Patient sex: F
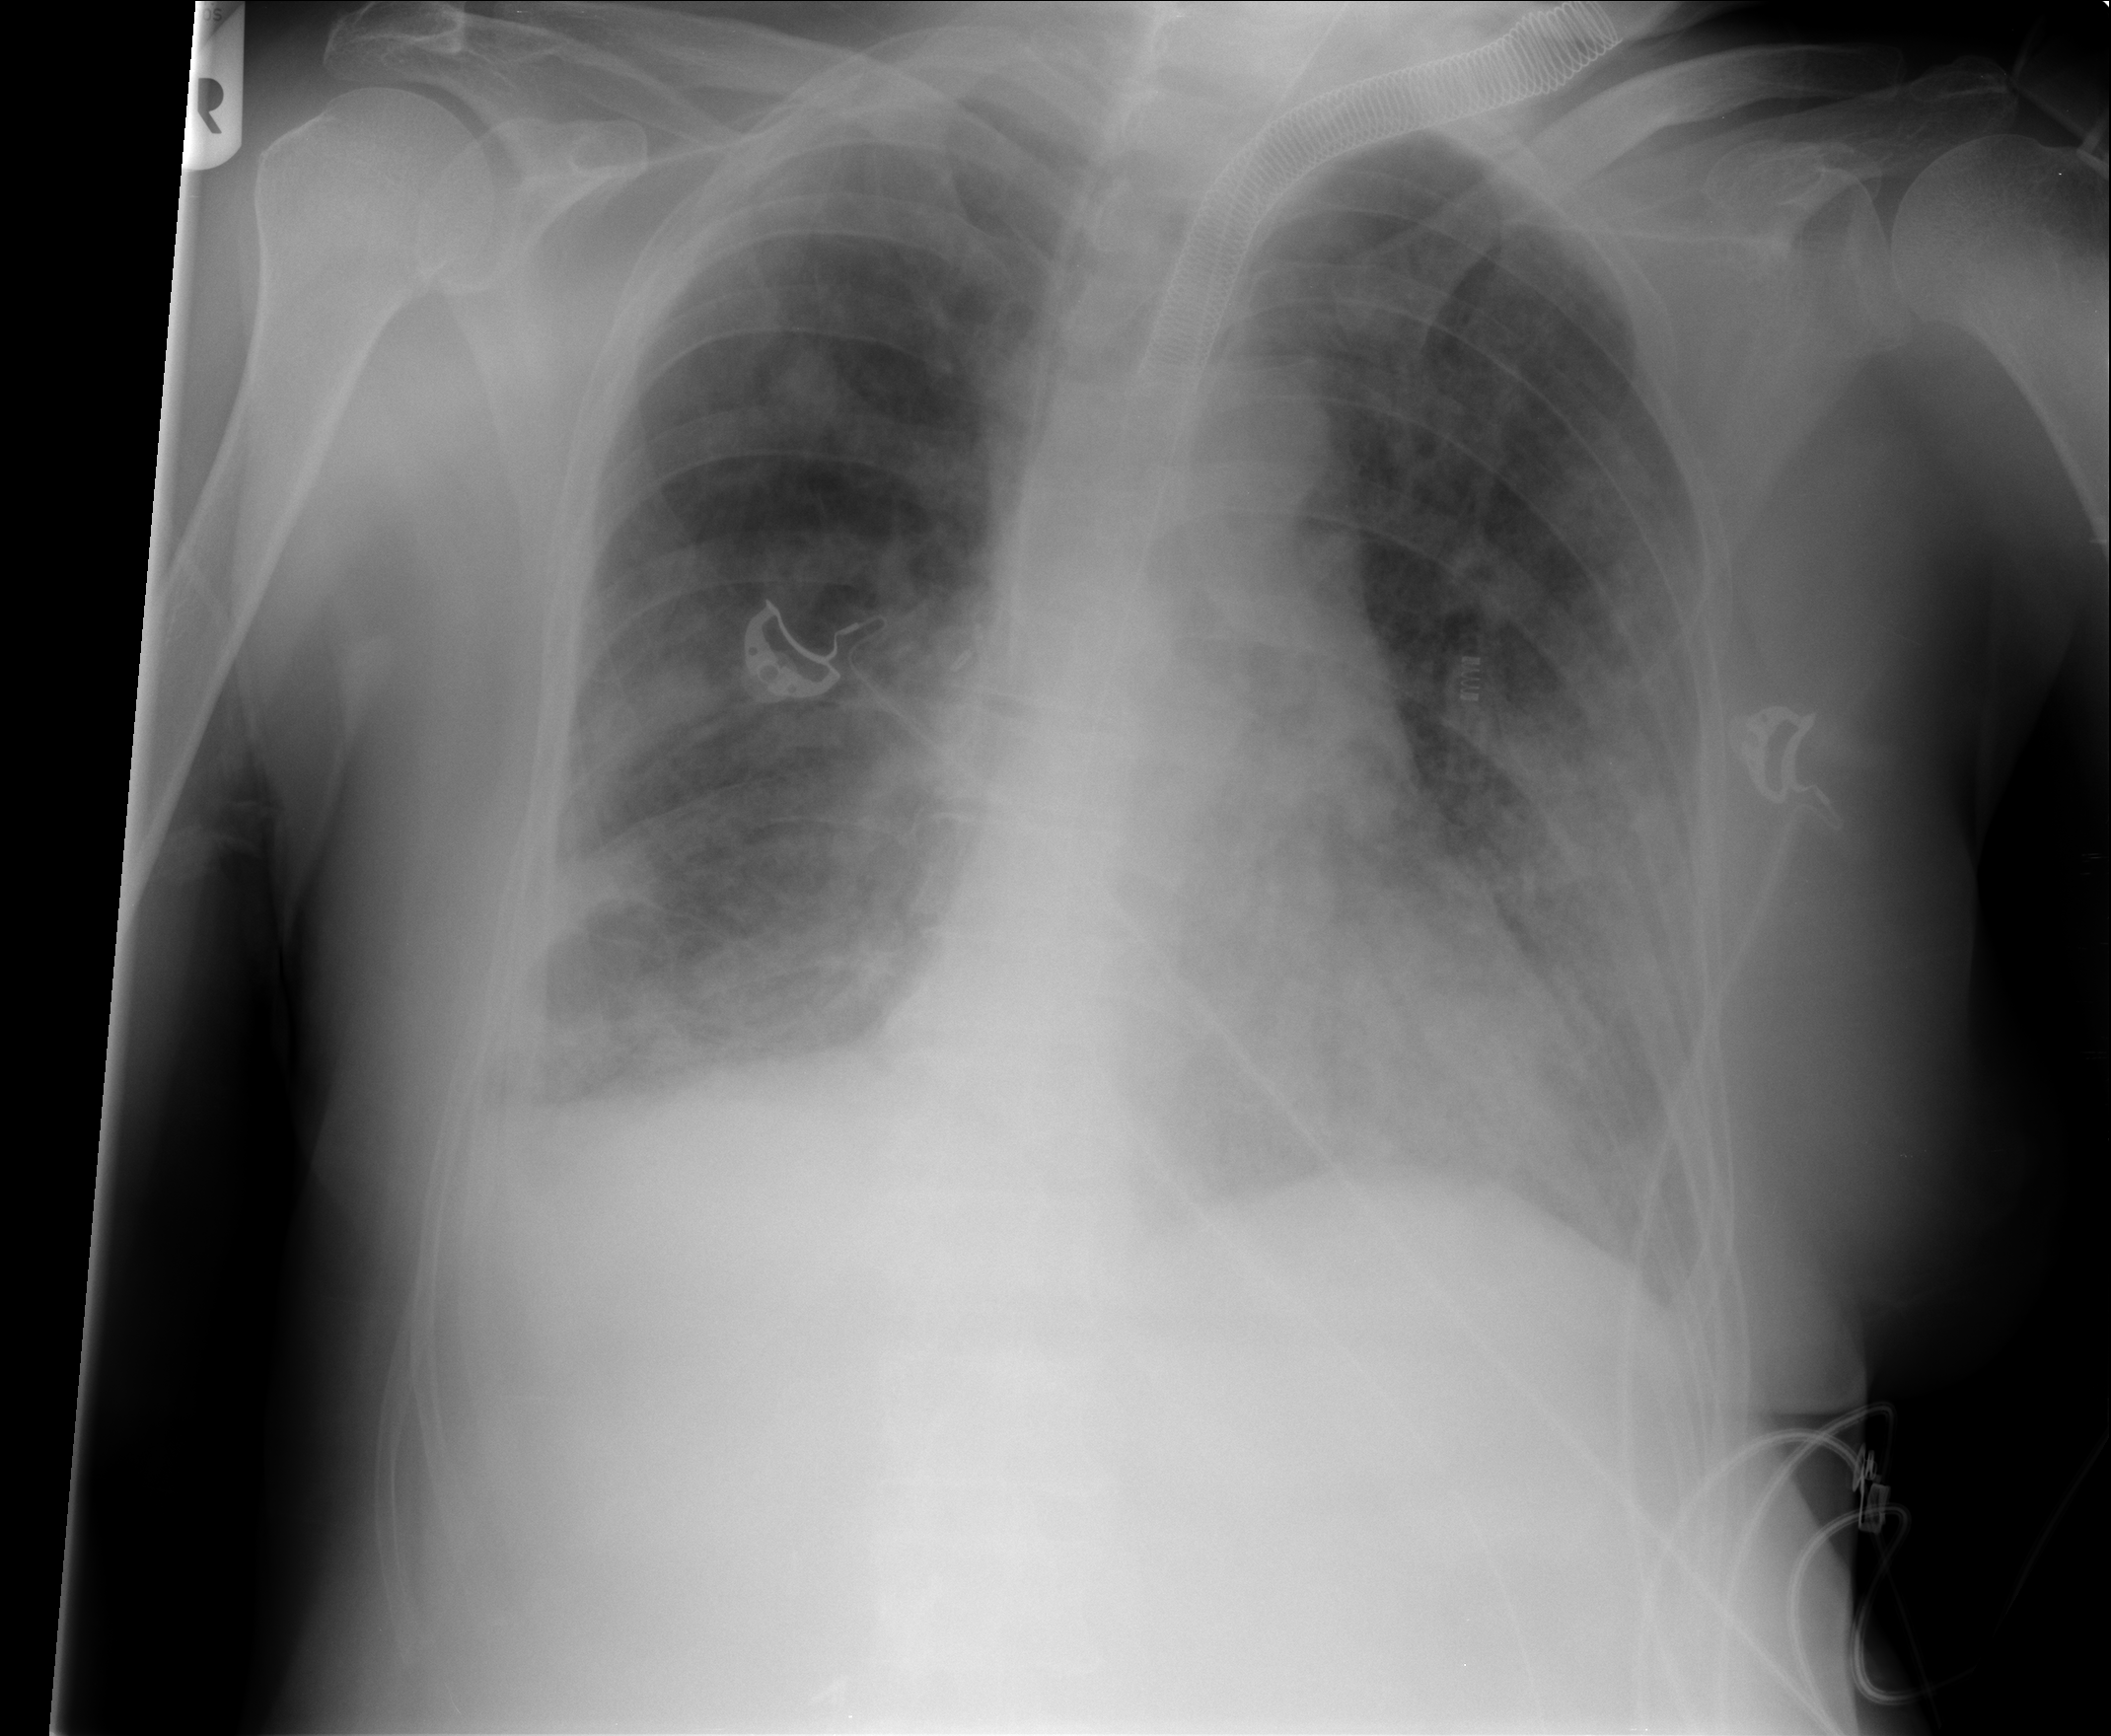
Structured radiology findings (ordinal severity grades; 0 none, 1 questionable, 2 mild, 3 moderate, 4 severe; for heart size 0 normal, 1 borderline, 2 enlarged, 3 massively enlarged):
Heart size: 0
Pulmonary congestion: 2
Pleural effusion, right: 2
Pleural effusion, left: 2
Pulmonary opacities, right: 2
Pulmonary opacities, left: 3
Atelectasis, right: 2
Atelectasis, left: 3